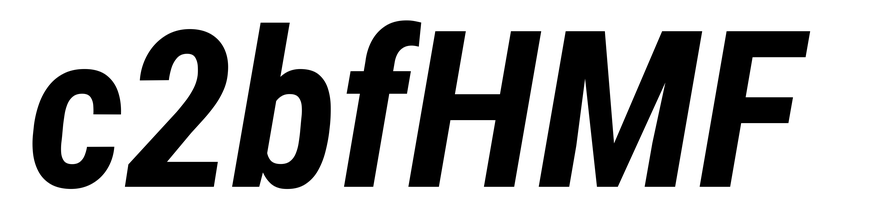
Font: Roboto-Italic_Condensed_Bold_Italic